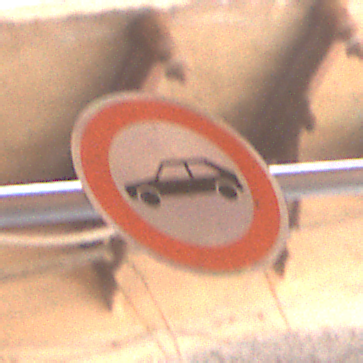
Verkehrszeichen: VerbotPersonenkraftwagen
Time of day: MorningAfternoon
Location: Outdoor (Urban)
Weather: Clear
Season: NotSpecified
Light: Natural